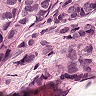
Metastatic tissue present: yes